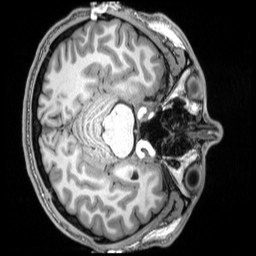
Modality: T1w
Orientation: axial
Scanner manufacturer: siemens
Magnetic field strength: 3 T
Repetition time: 2.5 s
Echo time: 0.00343 s